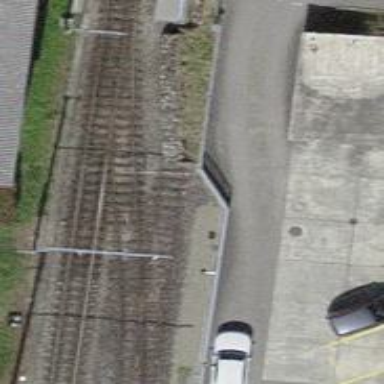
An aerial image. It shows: Narrow-gauge railway with one track passing through yard.